Interaction volume radius: 10 \u00c5
Interaction volume height: 20 \u00c5
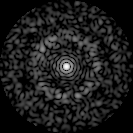
Disorder parameter: 0.8265